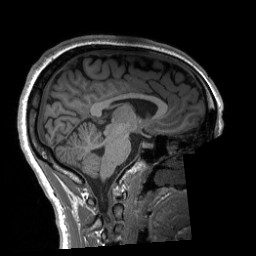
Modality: T1w
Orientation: sagittal